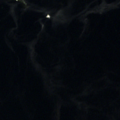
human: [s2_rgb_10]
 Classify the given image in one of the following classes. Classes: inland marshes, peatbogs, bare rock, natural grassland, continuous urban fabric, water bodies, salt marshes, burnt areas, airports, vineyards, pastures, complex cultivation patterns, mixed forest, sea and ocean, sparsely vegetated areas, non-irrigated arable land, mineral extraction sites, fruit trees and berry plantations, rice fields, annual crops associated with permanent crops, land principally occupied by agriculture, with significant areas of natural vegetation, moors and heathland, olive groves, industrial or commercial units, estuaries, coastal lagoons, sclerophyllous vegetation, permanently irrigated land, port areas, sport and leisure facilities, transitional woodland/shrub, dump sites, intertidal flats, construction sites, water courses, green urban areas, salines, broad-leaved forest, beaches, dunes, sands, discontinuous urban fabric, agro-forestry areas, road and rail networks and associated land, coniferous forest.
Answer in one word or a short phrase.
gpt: water bodies